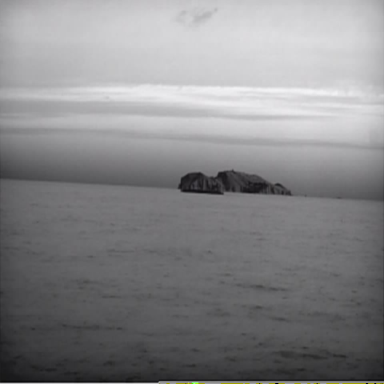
There is a liner in the infrared image.